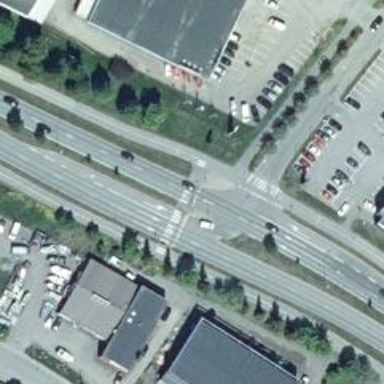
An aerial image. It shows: Asphalt footway with uncontrolled crossing that includes island.